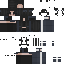
A female skeleton skin with dark skin, wearing brown helmet dressed in a black robe top and black pants, featuring a closed mouth.